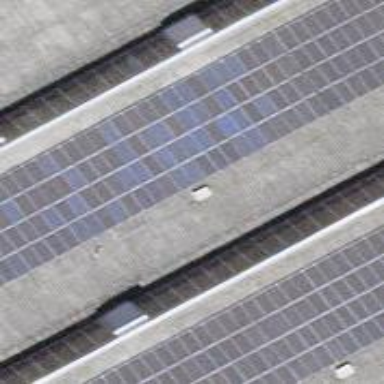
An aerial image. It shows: Solar power generator using photovoltaic method with solar photovoltaic panel types.